【题型】证明题　【知识点】解析几何　【难度】medium
已知动圆过定点 \(\left(\frac{p}{2},0\right)\)，且与直线 \(x = -\frac{p}{2}\) 相切，其中 \(p > 0\).

(1) 求动圆圆心 \(C\) 的轨迹方程.

(2) 设 \(A\)，\(B\) 是轨迹 \(C\) 上异于原点 \(O\) 的两个不同点，若以 \(AB\) 为直径的圆恰好过 \(O\) 点，证明直线 \(AB\) 恒过定点，并求出该定点坐标.

(3) 设 \(A\)，\(B\) 是轨迹 \(C\) 上异于原点 \(O\) 的两个不同点，直线 \(OA\) 和 \(OB\) 的倾斜角分别为 \(\alpha\) 和 \(\beta\)，当 \(\alpha + \beta = \frac{\pi}{4}\) 时，证明直线 \(AB\) 恒过定点，并求出该定点坐标.
【解答】
【答案】
(1) \(y^2 = 2px(p > 0)\).

(2) 证明见解析，定点坐标为 \((2p,0)\).

(3) 证明见解析，定点坐标为 \((-2p,2p)\).

【解析】
(1) 设动圆圆心为 \(C(x,y)\)，依题意可得
\[
\sqrt{\left(x - \frac{p}{2}\right)^2 + y^2} = \left|x + \frac{p}{2}\right|,
\]
整理得 \(y^2 = 2px(p > 0)\)，

\(\therefore\) 所求动圆圆心的轨迹 \(C\) 的方程是 \(y^2 = 2px(p > 0)\).

(2) 易知直线 \(AB\) 的斜率不为0，设其方程为 \(x = my + n\)，\(A(x_1,y_1)\)，\(B(x_2,y_2)\)，

联立
\[
\begin{cases}
x = my + n \\
y^2 = 2px
\end{cases}
\]
得 \(y^2 - 2pmy - 2pn = 0\)，

则 \(\Delta = 4p^2m^2 + 8pn > 0\)，\(y_1 + y_2 = 2pm\)，\(y_1y_2 = -2pn\).

由题意知，\(\overrightarrow{OA} \cdot \overrightarrow{OB} = 0\)，

即 \(x_1x_2 + y_1y_2 = (my_1 + n)(my_2 + n) + y_1y_2 = (m^2 + 1)y_1y_2 + mn(y_1 + y_2) + n^2 = 0\)，

利用韦达定理代入得 \(-2pn(m^2 + 1) + 2pm^2n + n^2 = 0\)，整理得 \(n(n - 2p) = 0\).

因为直线 \(AB\) 不过原点，故 \(n \neq 0\)，所以 \(n = 2p\)，

即直线 \(AB\) 方程为 \(x = my + 2p\)，过定点 \((2p,0)\).

(3) 证明：设 \(A(x_1,y_1)\)，\(B(x_2,y_2)\)，由题意得 \(x_1 \neq x_2\)（否则 \(\alpha + \beta = \pi\)），且 \(x_1 \neq 0\)，\(x_2 \neq 0\)，

所以直线 \(AB\) 的斜率存在，设其方程为 \(y = kx + b(k \neq 0)\).

显然 \(x_1 = \frac{y_1^2}{2p}\)，\(x_2 = \frac{y_2^2}{2p}\). 即 \(\frac{y_1}{x_1} = \frac{2p}{y_1}\)，\(\frac{y_2}{x_2} = \frac{2p}{y_2}\).

把 \(y = kx + b\) 代入 \(y^2 = 2px\) 得 \(ky^2 - 2py + 2pb = 0\)，

由韦达定理知，\(y_1 + y_2 = \frac{2p}{k}\)，\(y_1y_2 = \frac{2pb}{k}\).

由 \(\alpha + \beta = \frac{\pi}{4}\) 得
\[
1 = \tan(\alpha + \beta) = \frac{\tan \alpha + \tan \beta}{1 - \tan \alpha \tan \beta} = \frac{\frac{y_1}{x_1} + \frac{y_2}{x_2}}{1 - \frac{y_1}{x_1} \cdot \frac{y_2}{x_2}} = \frac{2p(y_1 + y_2)}{y_1y_2 - 4p^2} ,
\]
韦达定理代入上式，整理化简得 \(1 = \frac{2p}{b - 2pk}\)，\(\therefore b = 2p + 2pk\).

此时，直线 \(AB\) 的方程可表示为：\(y = kx + 2p + 2pk\)，即 \(k(x + 2p) - (y - 2p) = 0\).

令
\[
\begin{cases}
x + 2p = 0 \\
y - 2p = 0
\end{cases}
\]
解得
\[
\begin{cases}
x = -2p \\
y = 2p
\end{cases}
\]
\(\therefore\) 直线 \(AB\) 恒过定点 \((-2p,2p)\).

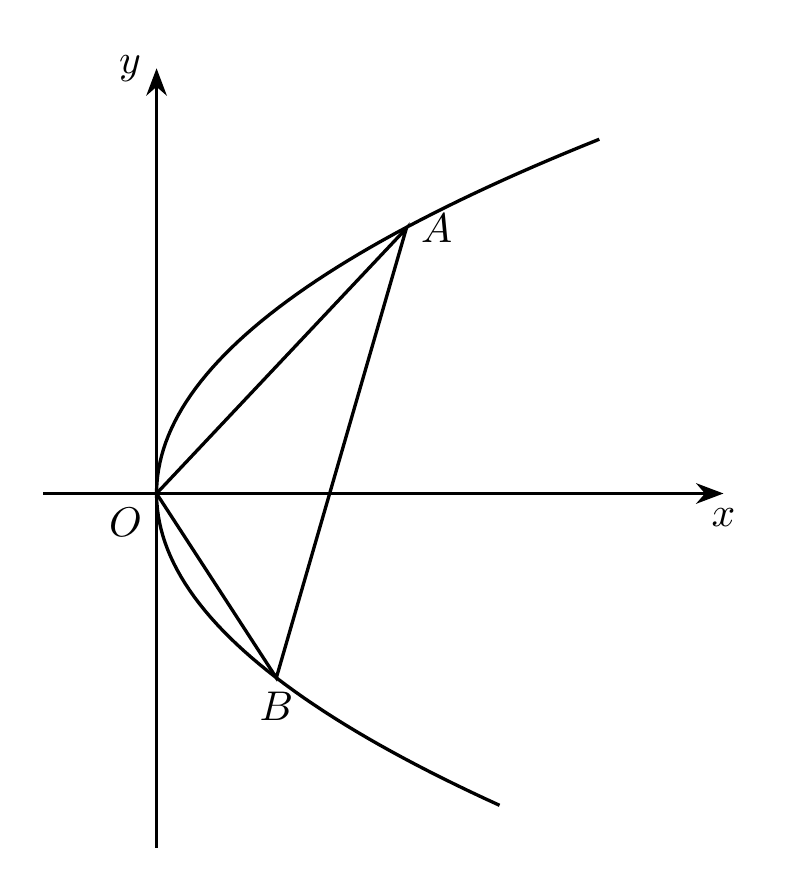